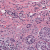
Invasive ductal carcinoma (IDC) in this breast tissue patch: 1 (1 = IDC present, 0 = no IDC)